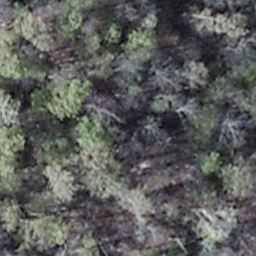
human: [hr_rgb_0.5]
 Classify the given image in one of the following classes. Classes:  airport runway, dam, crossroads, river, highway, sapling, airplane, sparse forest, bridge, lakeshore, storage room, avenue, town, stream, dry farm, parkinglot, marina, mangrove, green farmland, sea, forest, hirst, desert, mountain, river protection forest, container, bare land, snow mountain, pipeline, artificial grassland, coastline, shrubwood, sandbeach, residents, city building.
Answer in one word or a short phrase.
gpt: shrubwood